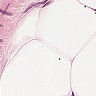
Metastatic tissue present: no